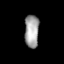
Tissue: prostate
Cell type: T cells
Senescence score: 0.3116
Nuclear area (px): 463
Mean DAPI intensity: 161.445